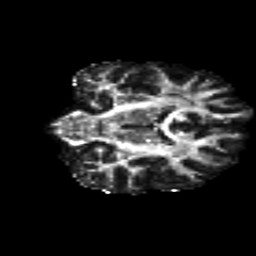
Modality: FA
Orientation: coronal
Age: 29
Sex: male
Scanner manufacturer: siemens
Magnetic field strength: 3 T
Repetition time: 8.8 s
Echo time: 0.085 s